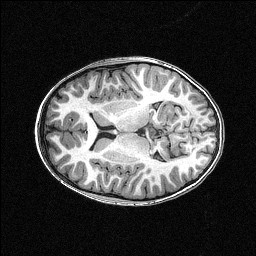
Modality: T1w
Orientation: axial
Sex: male
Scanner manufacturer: siemens
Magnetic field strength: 3 T
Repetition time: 2.3 s
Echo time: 0.00336 s